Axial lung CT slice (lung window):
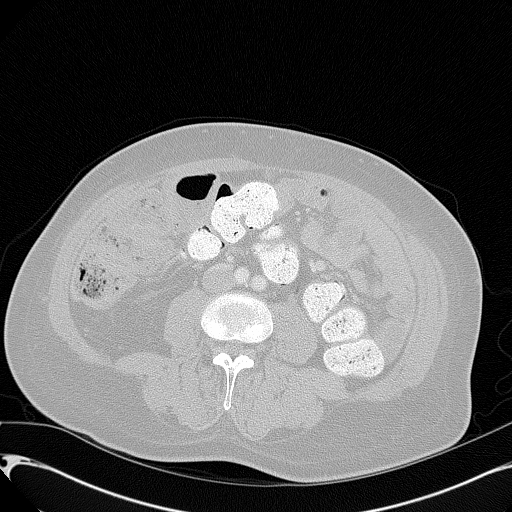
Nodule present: no